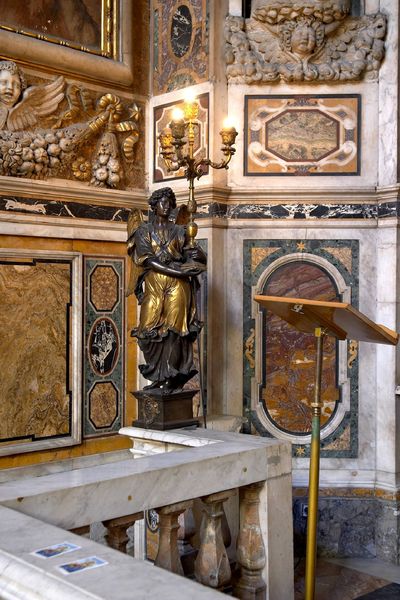
Titel: Ausstattung der dritten Kapelle auf der Südseite in Il Gesù in Rom
Künstler: Federico Zuccari
Standort: Rom, Il Gesù (EU - I - Latium)
Schlagwörter: flügel, gemälde, bunt, hell, holz, lampe, licht, marmor, schloss, ornament, wand, barock, stein, innenraum, brüstung, kirche, boden, figur, gold, reich, decke, girlande, engel, früchte, putte, skulptur, statue, detail, kerzen, leuchter, metall, geländer, bronze, foto, eisen, palast, balustrade, kerzenständer, kerzenhalter, reichtum, lesepult, oktogon, stuckmarmor, glühbirne, cherubim, helebarde, skullptur, skulput, halebarde, kerzenstand